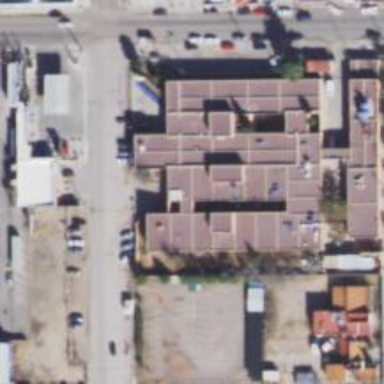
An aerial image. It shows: Healthcare clinic.